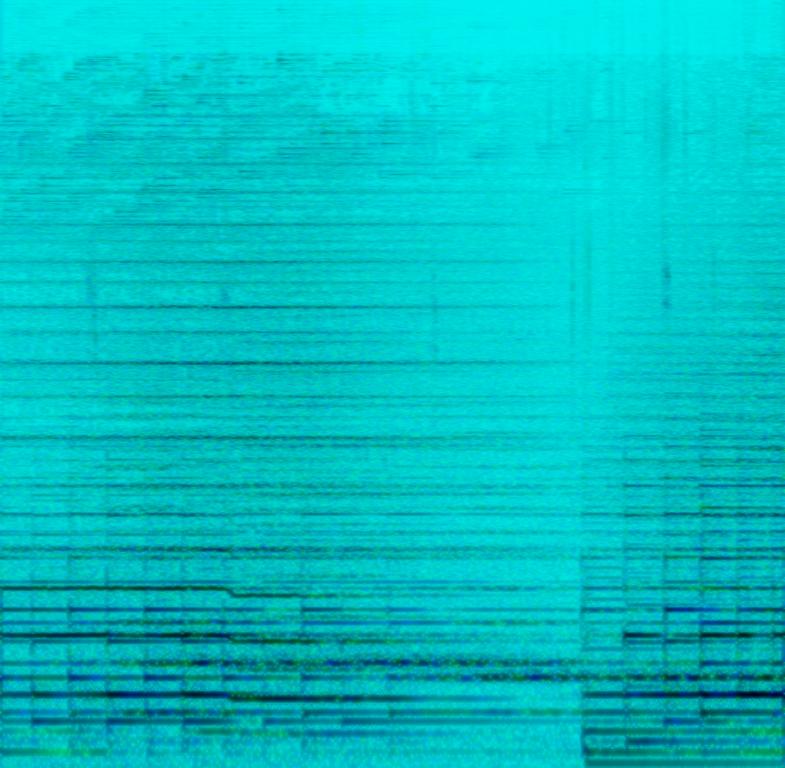
The low quality recording features a wide arpeggiated piano melody, sustained strings melody, mellow woodwind melody and shimmering bells over which the passionate male vocalist is singing at the very end of the loop. There is also the sound of walking on concrete. It sounds mellow, soft and sad. There is also the sound of walking on concrete.